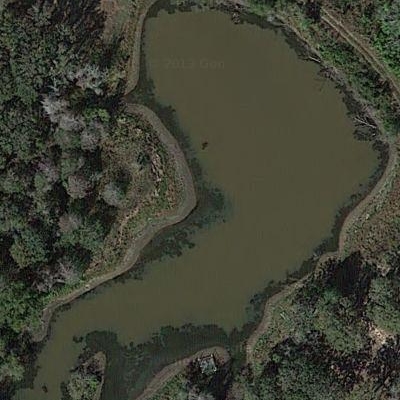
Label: dRiverLake